Interaction volume radius: 10 \u00c5
Interaction volume height: 15 \u00c5
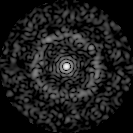
Disorder parameter: 0.8401